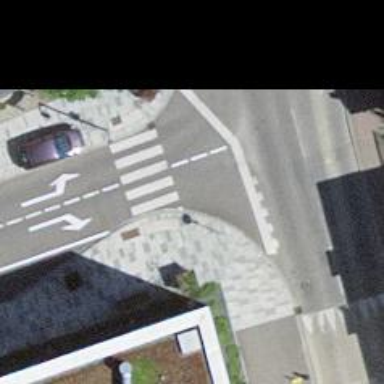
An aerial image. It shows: Uncontrolled zebra crossing on the road.